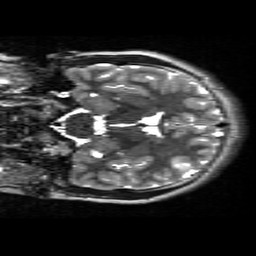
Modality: T2w
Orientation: coronal
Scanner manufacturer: siemens
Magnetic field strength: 3 T
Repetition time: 9 s
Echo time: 0.115 s